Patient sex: F
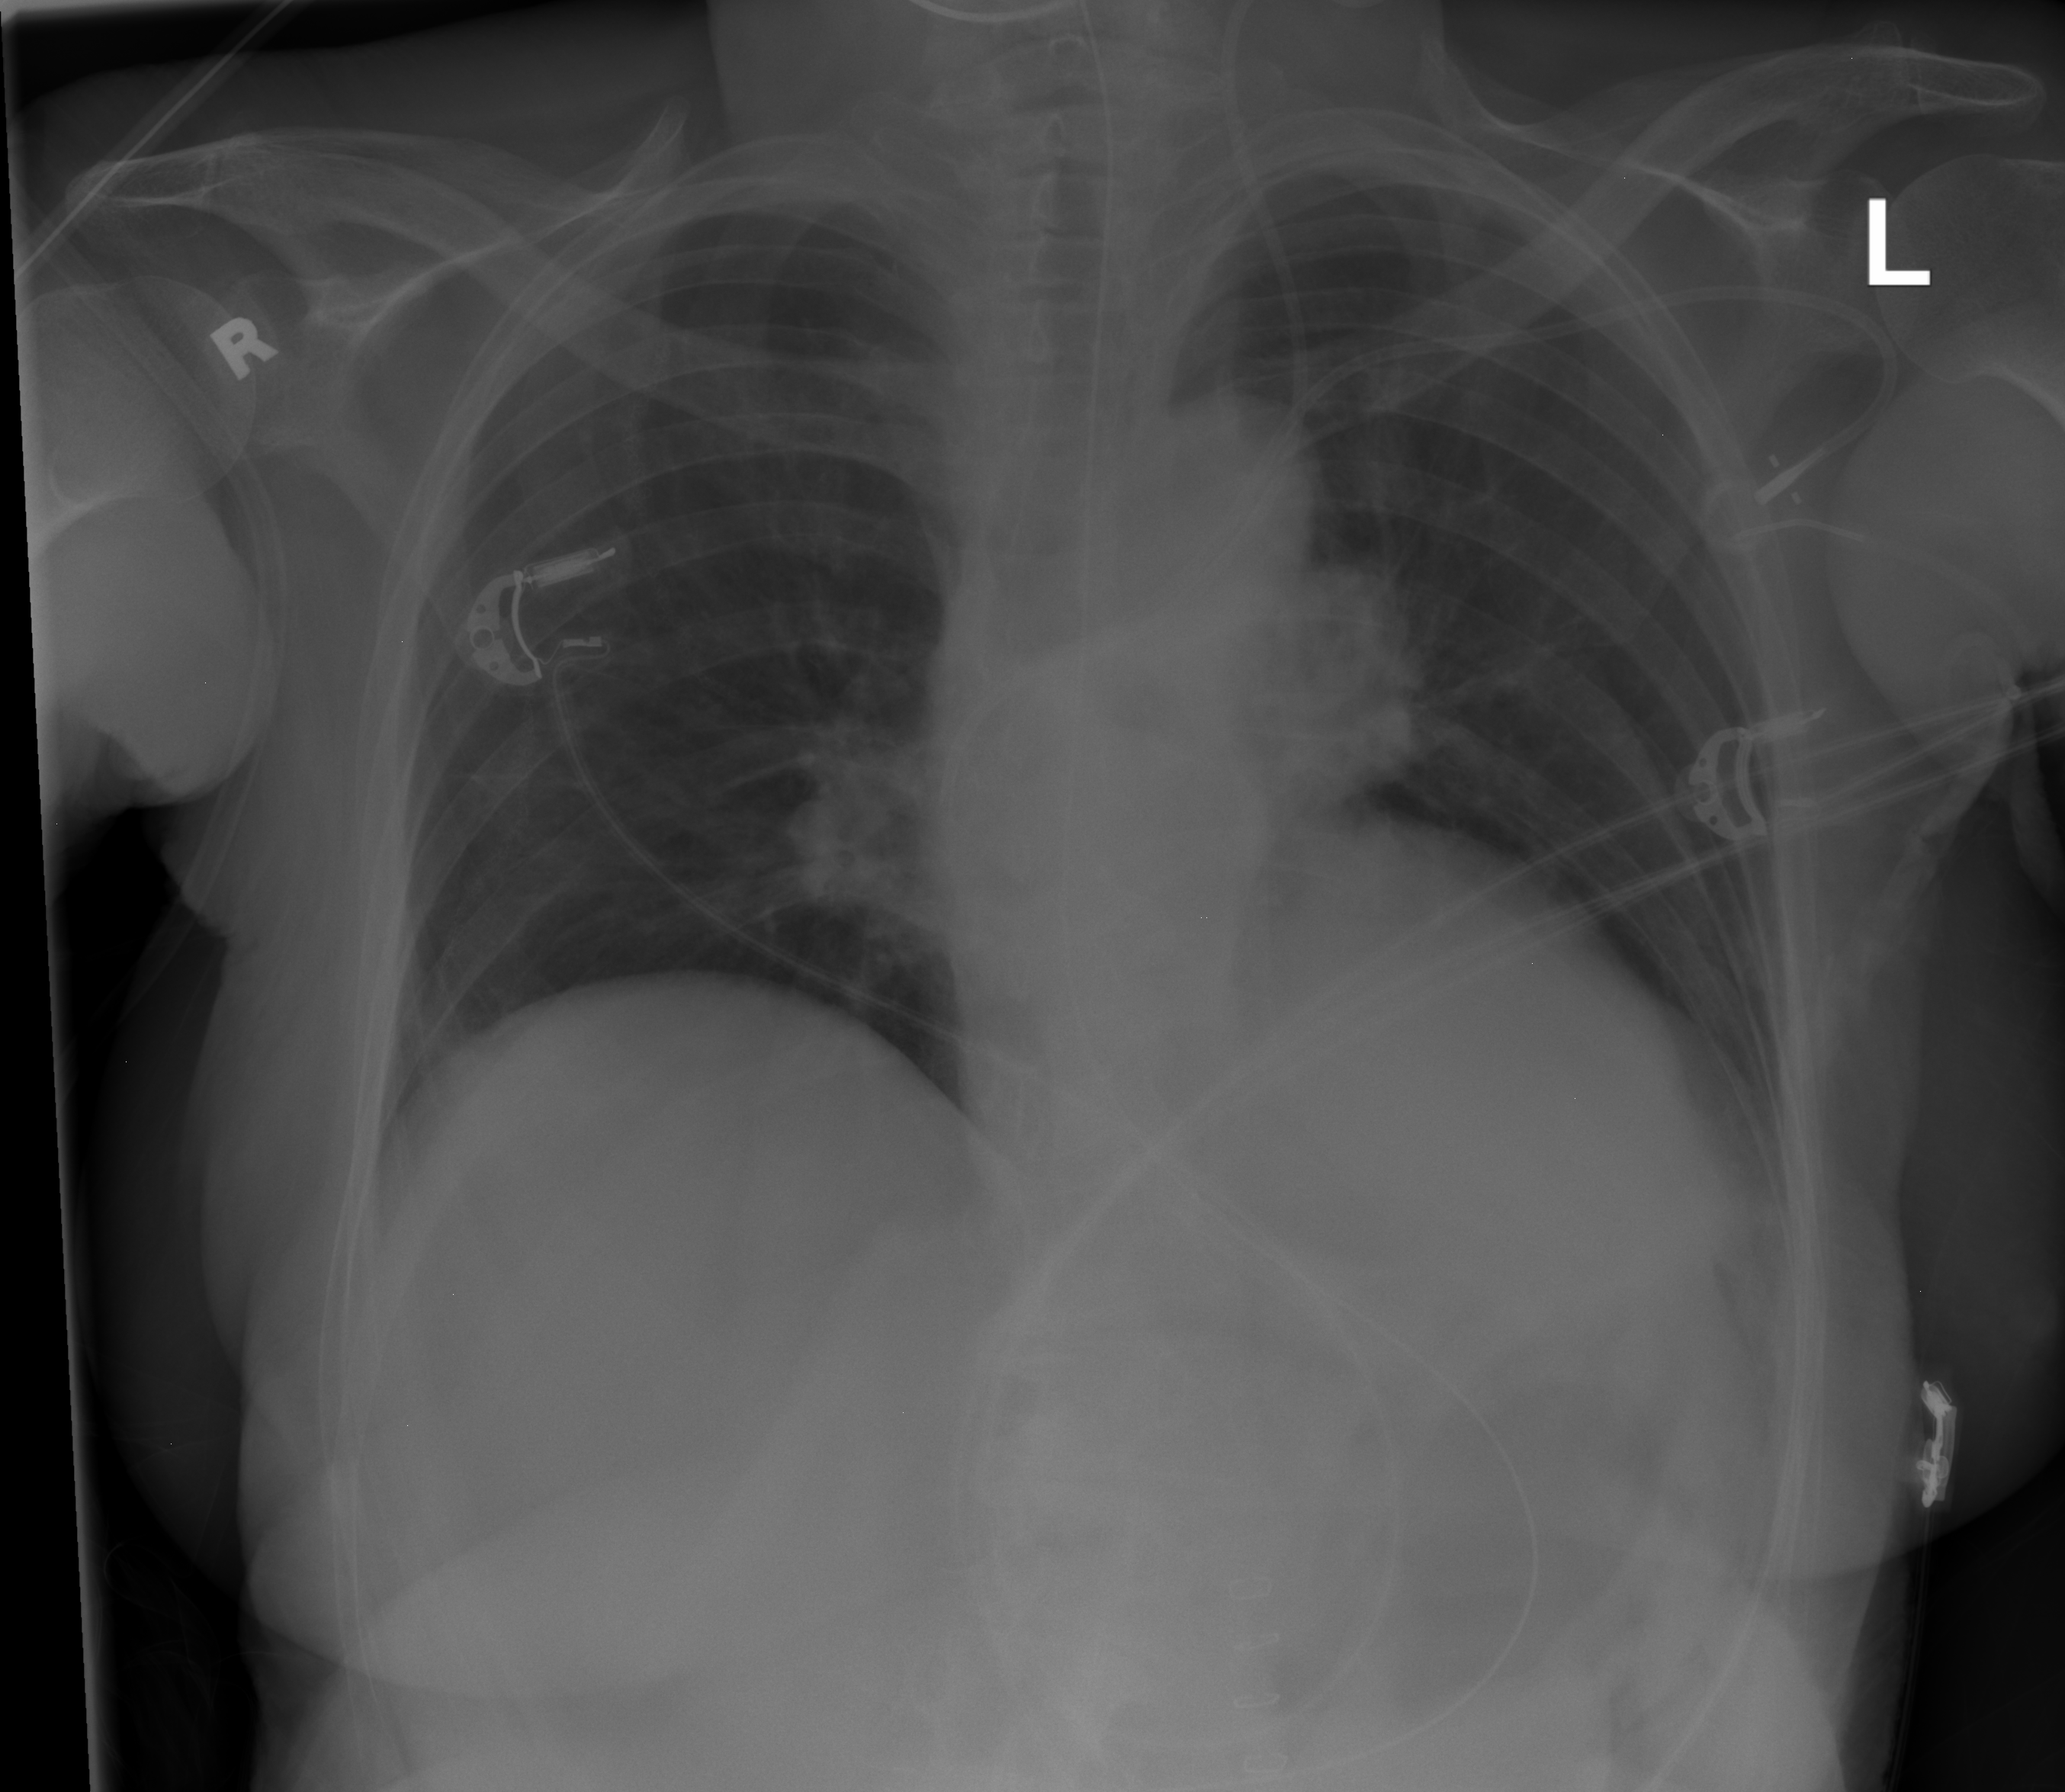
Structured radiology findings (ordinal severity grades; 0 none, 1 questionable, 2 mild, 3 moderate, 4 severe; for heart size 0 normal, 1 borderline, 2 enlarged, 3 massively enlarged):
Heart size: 0
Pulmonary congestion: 0
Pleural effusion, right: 0
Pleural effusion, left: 0
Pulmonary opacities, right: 0
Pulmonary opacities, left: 0
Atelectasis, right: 0
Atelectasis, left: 2